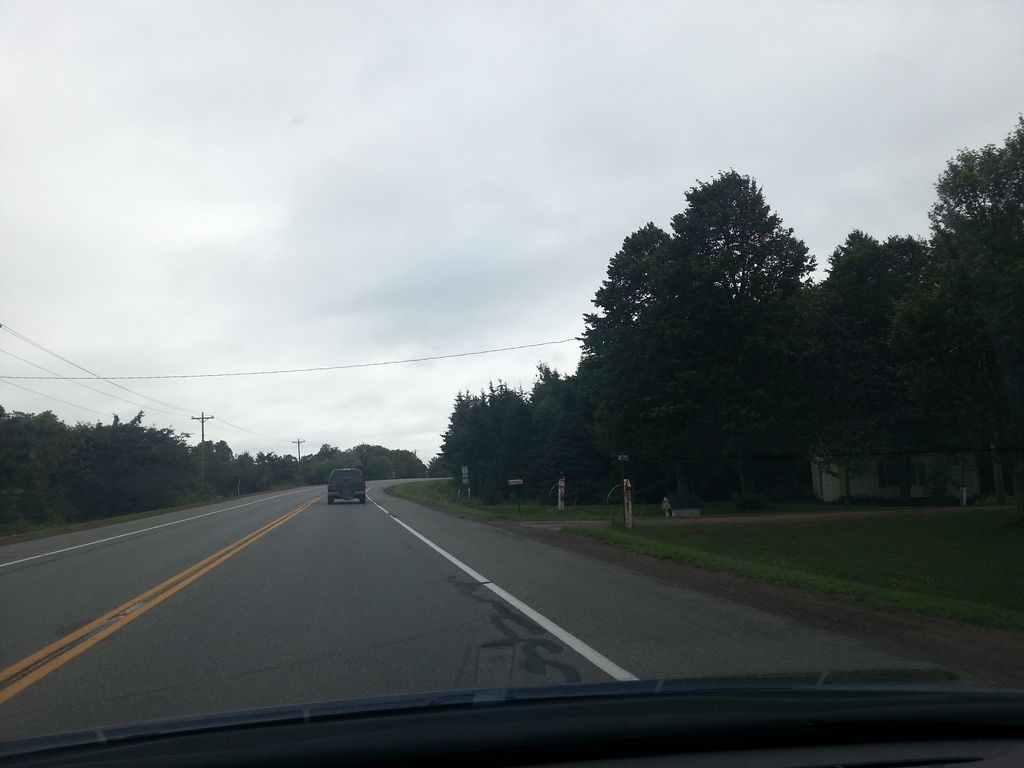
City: charlottetown